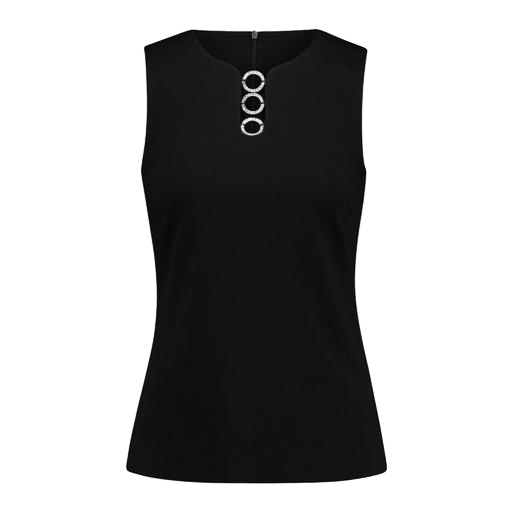
black limited edition ring detail cami, black valencia tank top, black slim tank, white background